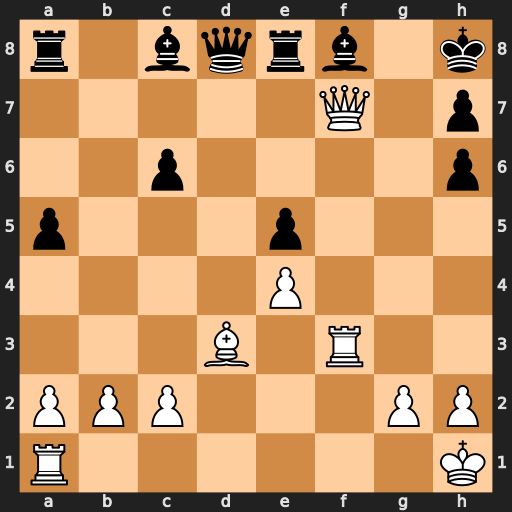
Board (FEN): r1bqrb1k/5Q1p/2p4p/p3p3/4P3/3B1R2/PPP3PP/R6K
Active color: w
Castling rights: -
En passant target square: -
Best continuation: Rg3 Bg4 Rxg4